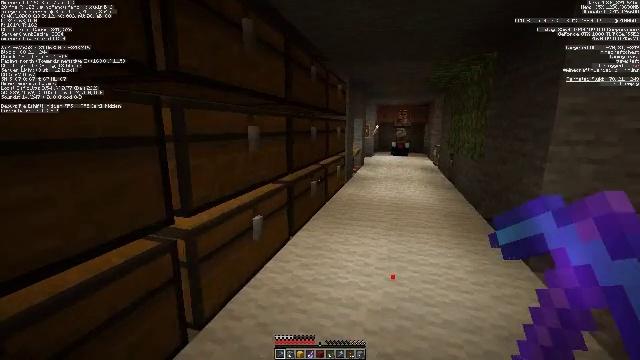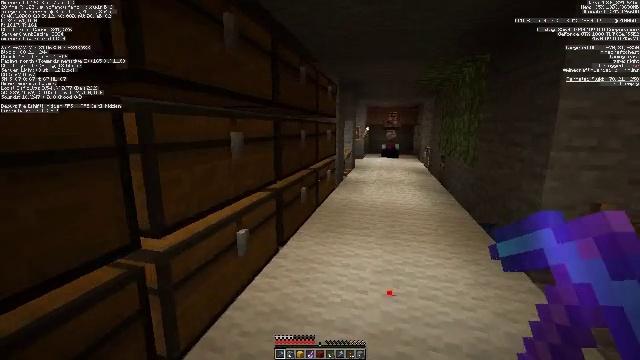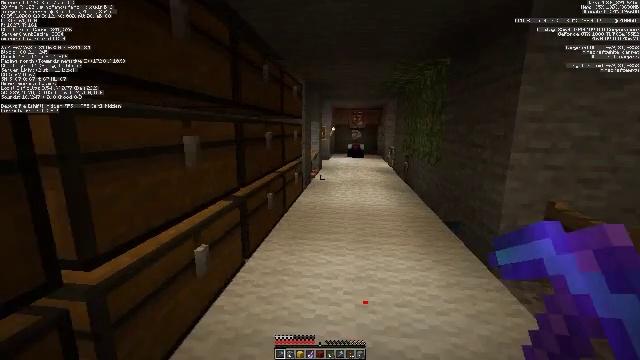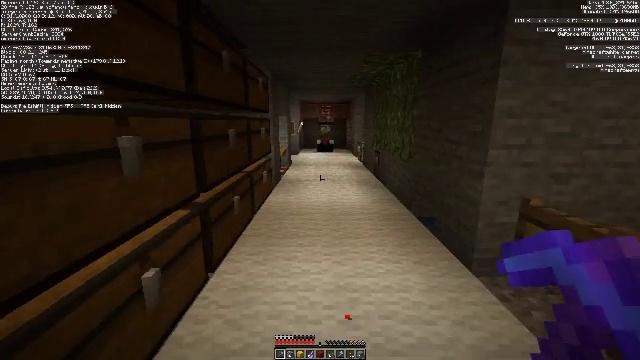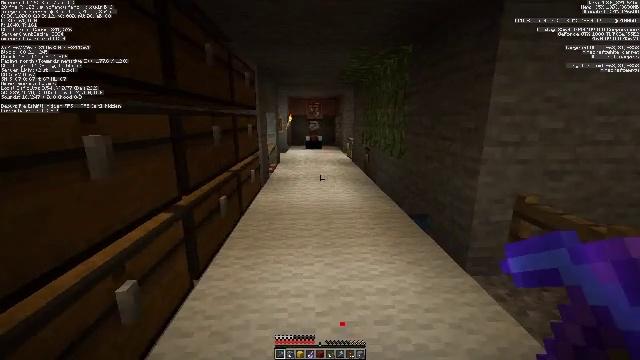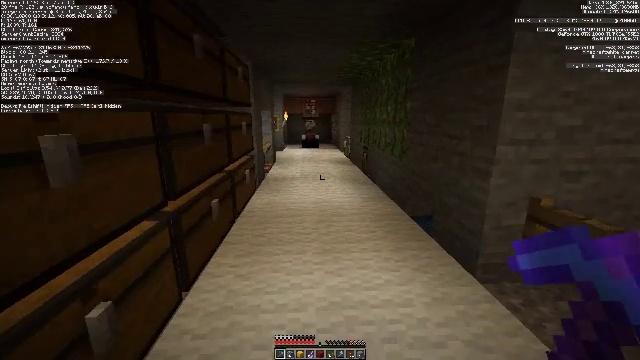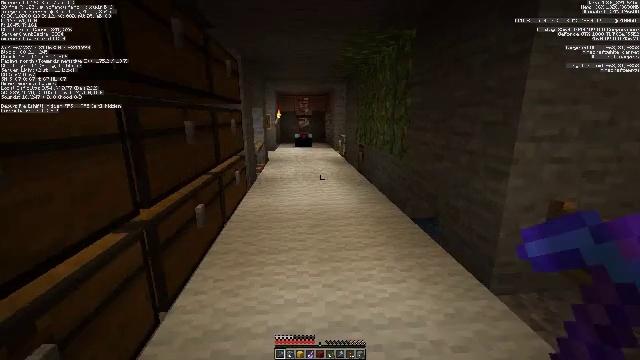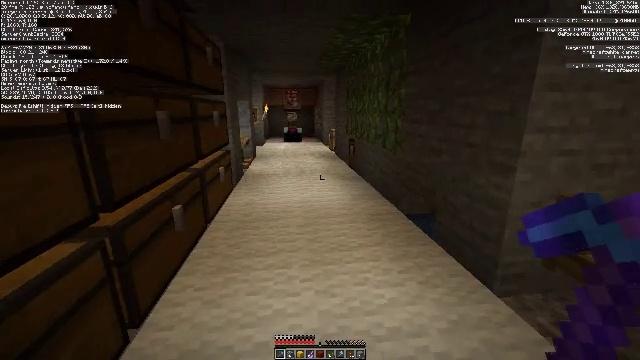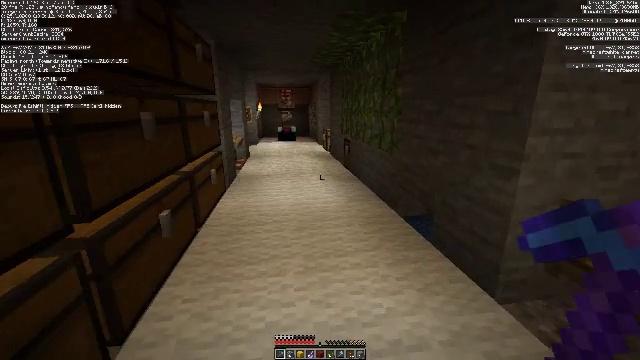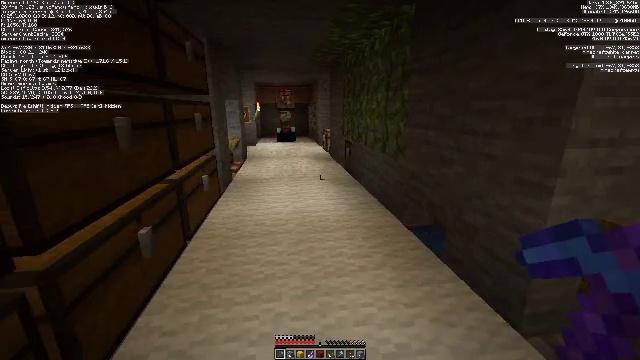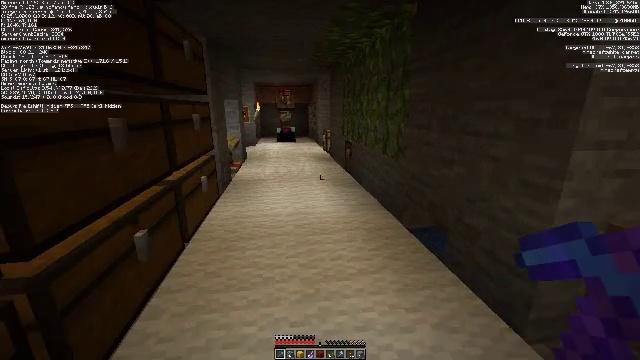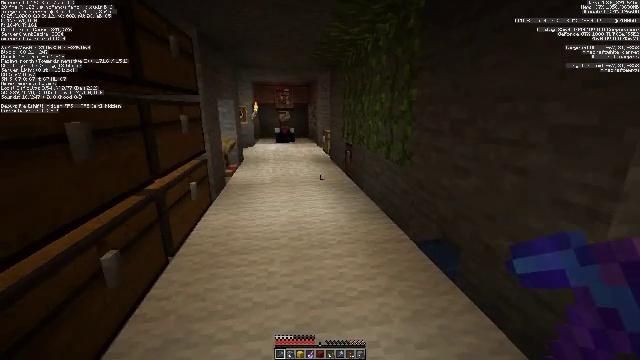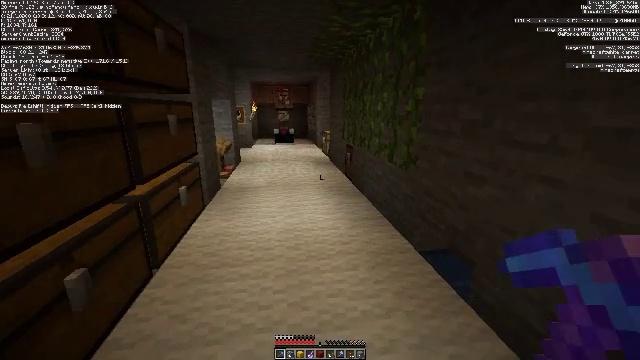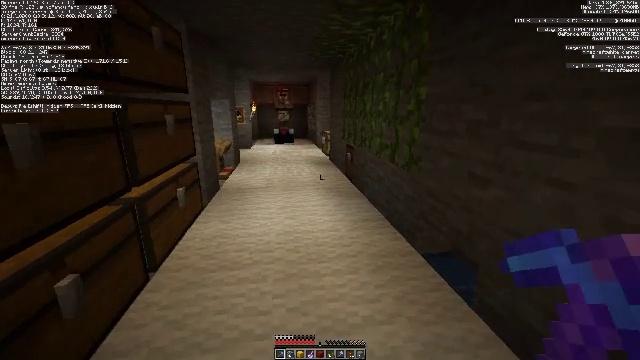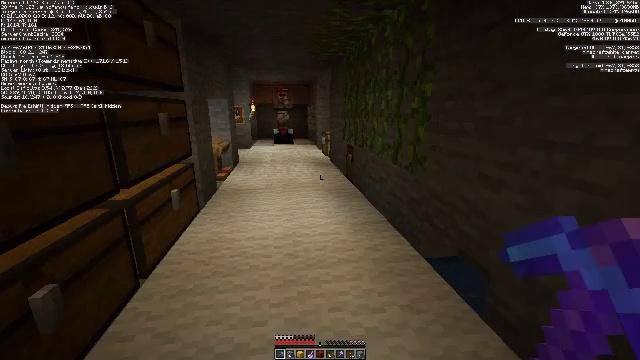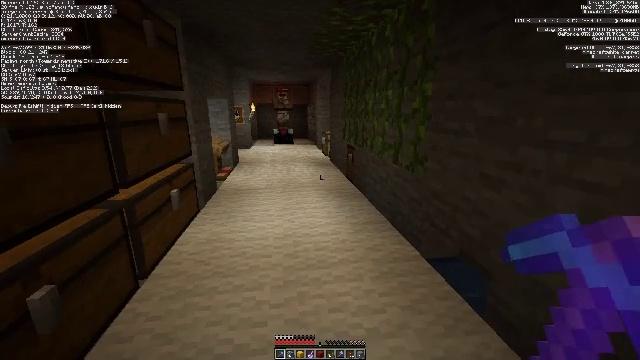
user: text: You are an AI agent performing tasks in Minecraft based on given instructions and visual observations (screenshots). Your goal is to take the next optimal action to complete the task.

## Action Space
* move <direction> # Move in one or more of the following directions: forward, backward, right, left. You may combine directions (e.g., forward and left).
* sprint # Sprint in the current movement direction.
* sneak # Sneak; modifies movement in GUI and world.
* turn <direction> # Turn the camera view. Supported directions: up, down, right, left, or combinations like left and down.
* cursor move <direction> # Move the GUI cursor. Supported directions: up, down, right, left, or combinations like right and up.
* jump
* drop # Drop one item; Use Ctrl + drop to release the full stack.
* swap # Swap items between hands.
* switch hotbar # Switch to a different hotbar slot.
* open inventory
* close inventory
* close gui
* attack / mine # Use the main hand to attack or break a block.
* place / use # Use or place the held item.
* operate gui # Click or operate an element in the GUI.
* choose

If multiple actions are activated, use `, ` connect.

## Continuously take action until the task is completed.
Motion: motion action
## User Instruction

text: Destroy the enchanting table to collect it.
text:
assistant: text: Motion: move forward, turn right
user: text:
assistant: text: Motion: move forward, turn right
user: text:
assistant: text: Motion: move forward, turn right and down
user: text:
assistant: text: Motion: move forward, turn right
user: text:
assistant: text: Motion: move forward
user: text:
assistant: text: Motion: move forward, turn right
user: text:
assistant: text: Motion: move forward, turn right and down
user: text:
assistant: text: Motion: move forward, turn right
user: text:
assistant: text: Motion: move forward
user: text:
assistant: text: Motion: move forward
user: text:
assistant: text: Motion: move forward
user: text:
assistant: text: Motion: move forward
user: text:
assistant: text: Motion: no_op
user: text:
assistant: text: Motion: no_op
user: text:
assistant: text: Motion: no_op
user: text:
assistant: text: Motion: no_op
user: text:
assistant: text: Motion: no_op
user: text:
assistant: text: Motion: no_op
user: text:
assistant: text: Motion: no_op
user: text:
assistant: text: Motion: no_op
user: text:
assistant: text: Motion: no_op
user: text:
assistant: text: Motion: no_op
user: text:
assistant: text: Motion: turn up
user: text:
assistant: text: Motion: turn up
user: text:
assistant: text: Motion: no_op
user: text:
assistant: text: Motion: no_op
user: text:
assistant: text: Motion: no_op
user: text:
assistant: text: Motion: no_op
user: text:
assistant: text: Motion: no_op
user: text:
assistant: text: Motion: move forward